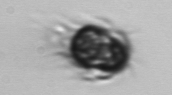
Label: Mesodinium